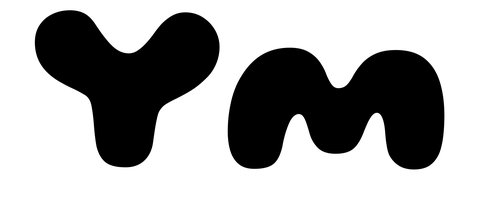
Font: Gluten_ExtraBold